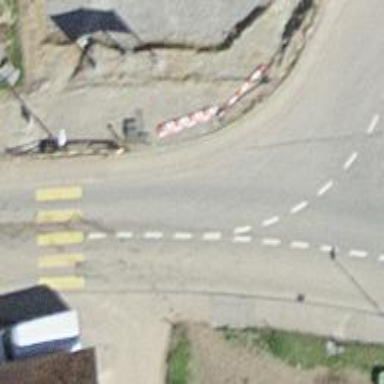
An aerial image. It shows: Tertiary road with asphalt surface. There is cycle lane on the left side.